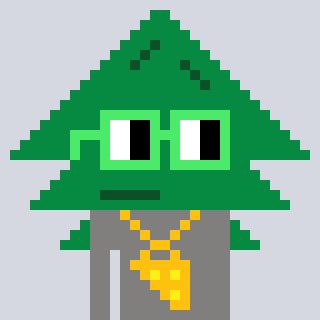
a pixel art character with square light green glasses, a fir-shaped head and a bluegrey-colored body on a cool background